Question: When the compass app uses a map view to display it's location, there's a little cone that displays the direction in which the phone is pointing. However, I was unable to reproduce it using MKMapView that shows user's location. Is this cone of sight feature available to developers, or will I have to implement one myself?

Thank you!
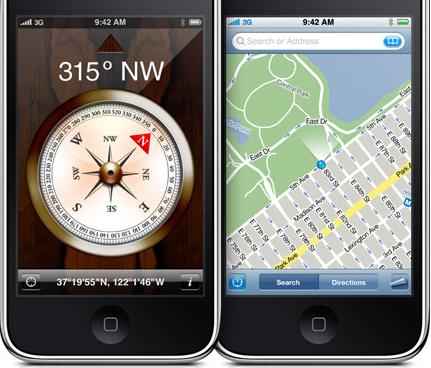
Answer: I faced a similar situation. I don't think we have library or settings to display the direction on the blue icon (at least my search was not successful).
However it is not difficult to create our own direction indicator using the CLHeading (reference in TommyG's answer).
What I did was to display the blue icon as in the map and provide a small arrow in a different view to indicate the direction.
Hope this helps in some way